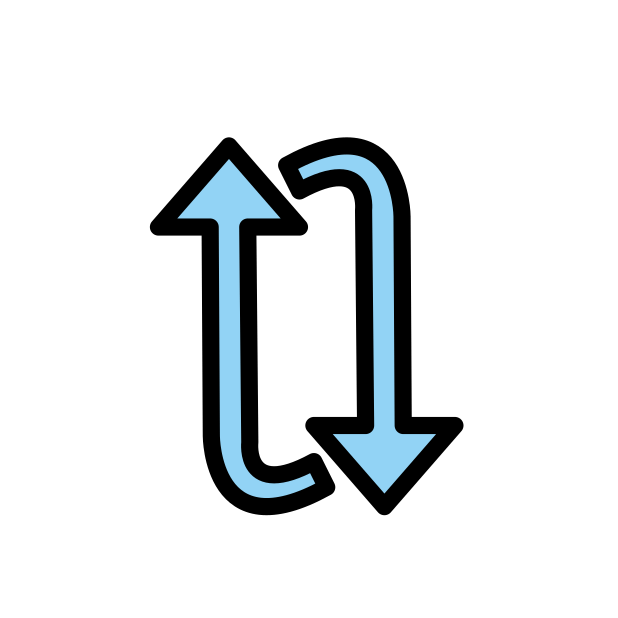
Emoji: 🔃
Name: clockwise downwards and upwards open circle arrows
Unicode: 0x1f503